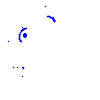
Particle: pion